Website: ulta-beauty
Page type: payment
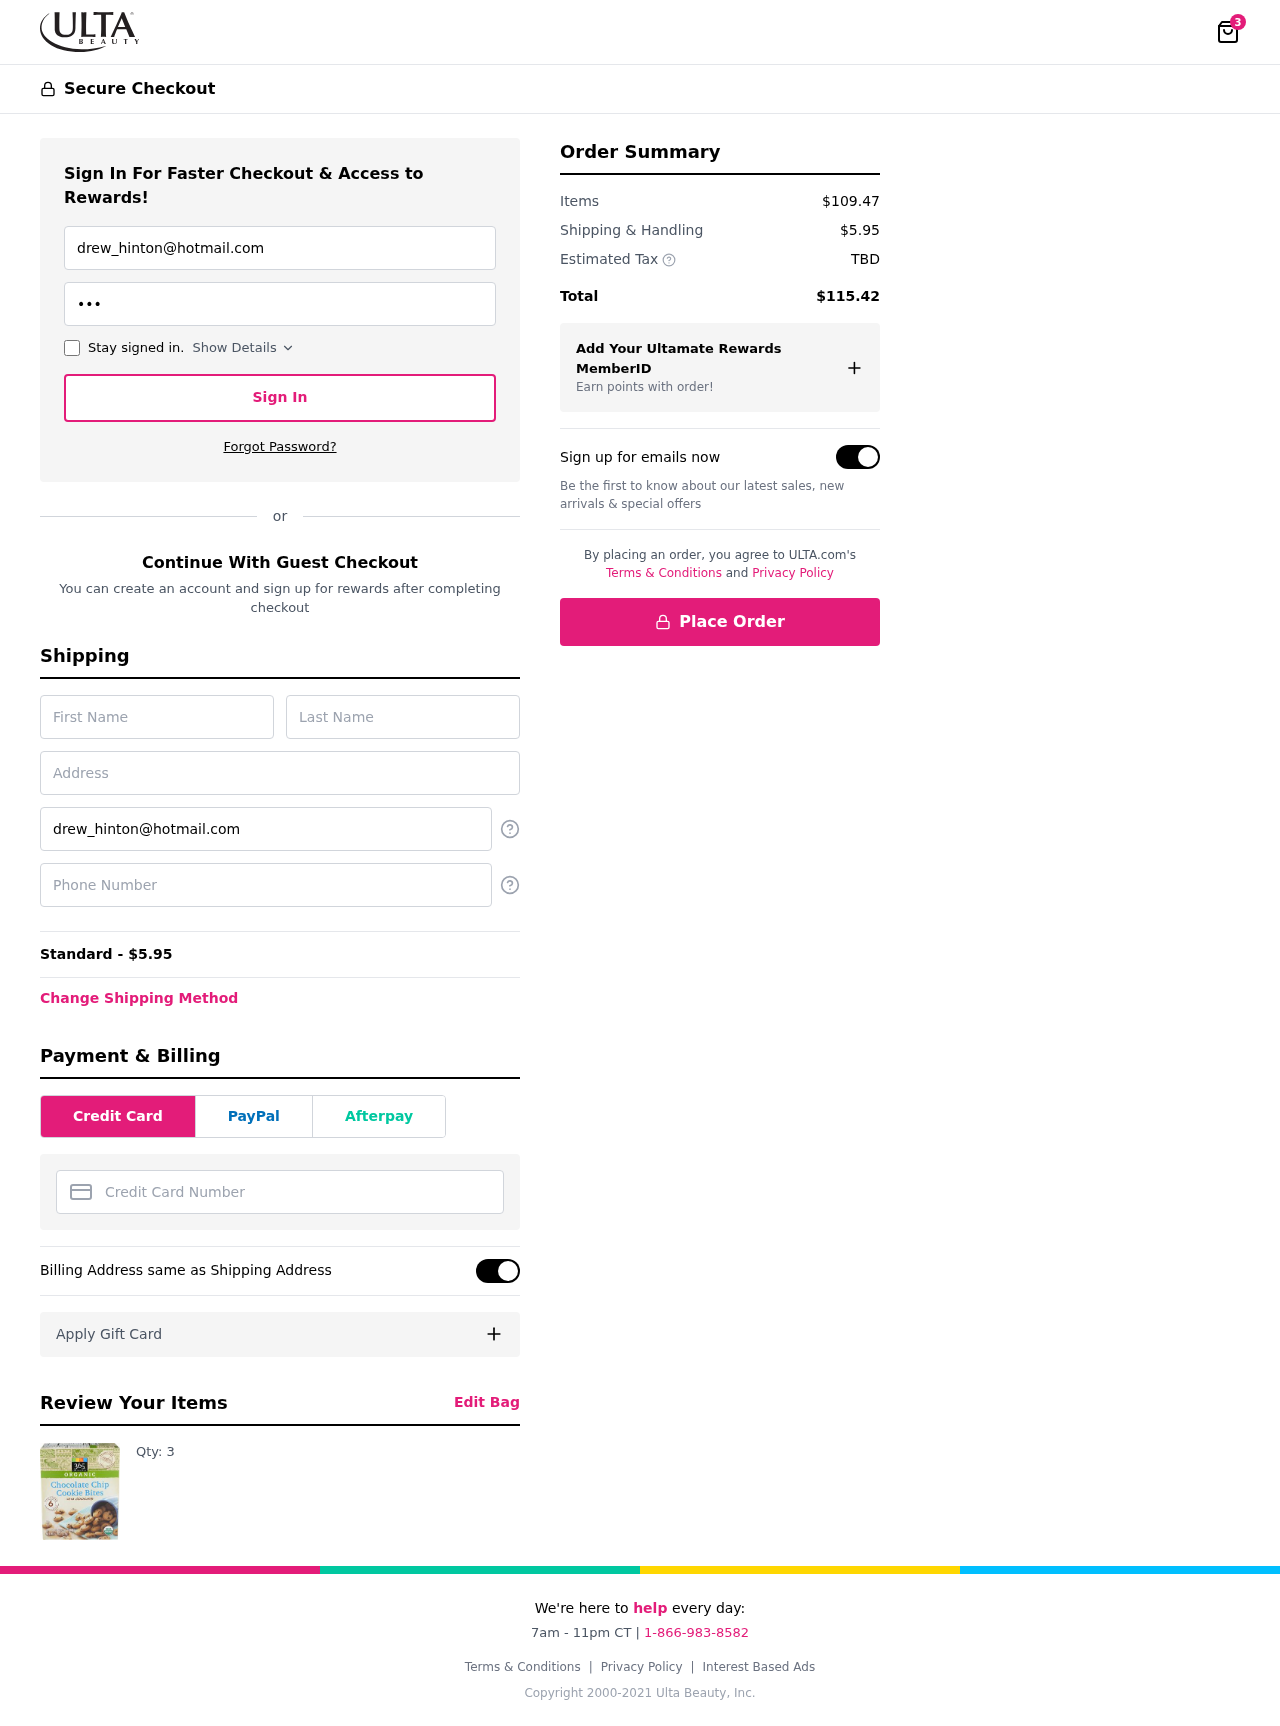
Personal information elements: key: PII_CARD_NUMBER
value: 2237 3633 6064 1974
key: PII_EMAIL
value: drew_hinton@hotmail.com
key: PII_FIRSTNAME
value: Drew
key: PII_LASTNAME
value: Hinton
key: PII_PHONE
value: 8828473316
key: PII_STREET
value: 2501 Kelly Park Apt. 913
Product elements: key: PRODUCT1_QUANTITY
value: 3
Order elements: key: ORDER_NUM_ITEMS
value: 3
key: ORDER_SHIPPING_COST
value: $5.95
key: ORDER_SHIPPING_COST
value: Standard - $5.95
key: ORDER_SUBTOTAL
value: $109.47
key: ORDER_TAX
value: TBD
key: ORDER_TOTAL
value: $115.42